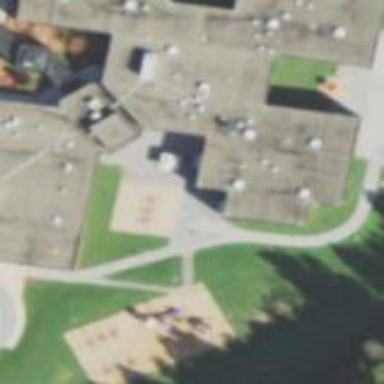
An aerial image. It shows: Playground area for leisure activities on the land.